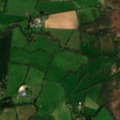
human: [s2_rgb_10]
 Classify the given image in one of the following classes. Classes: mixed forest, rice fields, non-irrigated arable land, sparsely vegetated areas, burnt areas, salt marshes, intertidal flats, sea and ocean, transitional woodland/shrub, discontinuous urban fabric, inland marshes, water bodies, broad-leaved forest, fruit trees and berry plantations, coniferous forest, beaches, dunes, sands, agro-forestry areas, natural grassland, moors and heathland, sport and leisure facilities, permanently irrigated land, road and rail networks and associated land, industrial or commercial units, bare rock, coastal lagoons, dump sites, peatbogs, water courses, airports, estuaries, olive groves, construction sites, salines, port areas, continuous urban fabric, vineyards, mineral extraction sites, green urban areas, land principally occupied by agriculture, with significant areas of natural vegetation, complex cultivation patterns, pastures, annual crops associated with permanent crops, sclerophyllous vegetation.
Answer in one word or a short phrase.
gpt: non-irrigated arable land, pastures, inland marshes, salt marshes